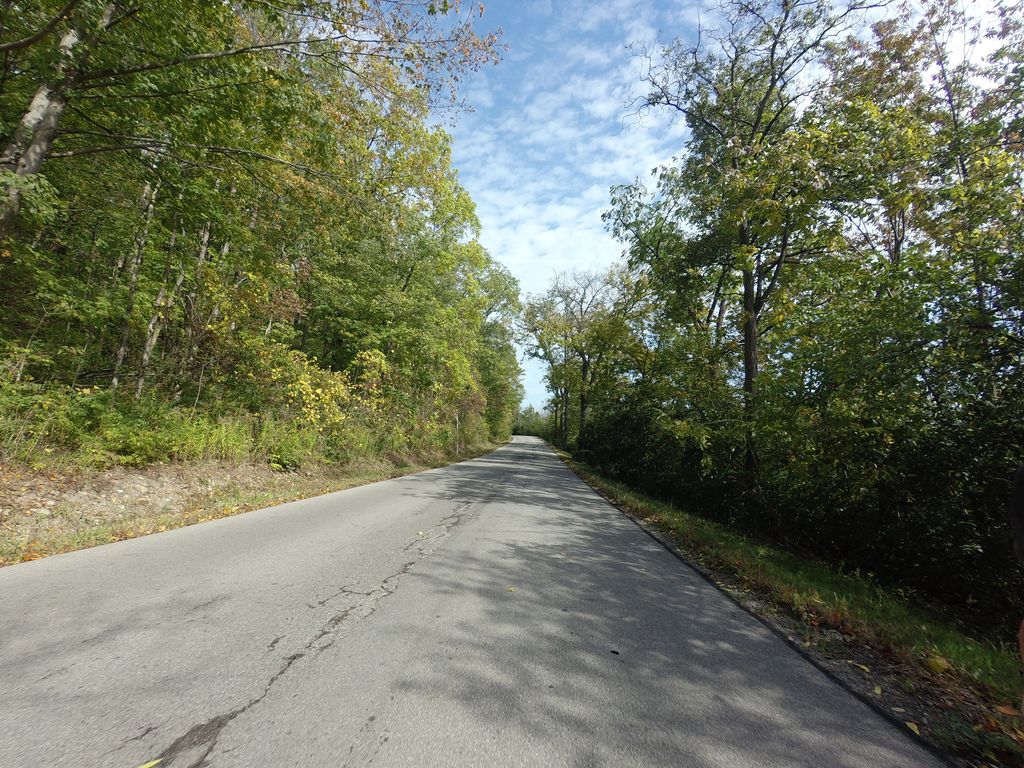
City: hamilton